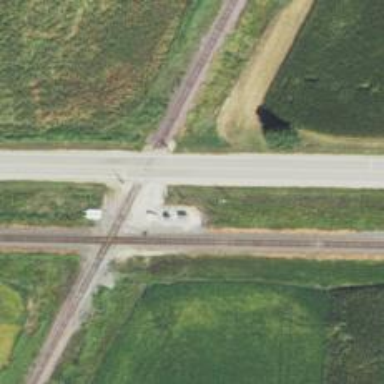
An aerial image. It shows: Junction on the railway.